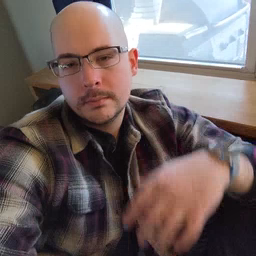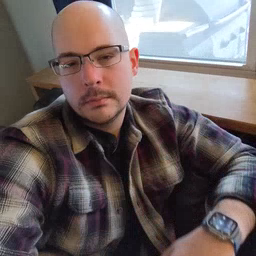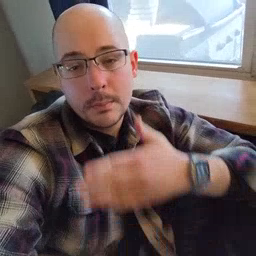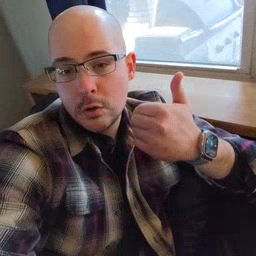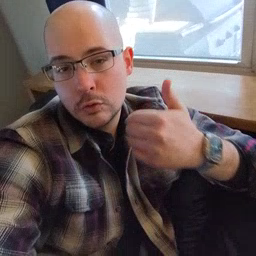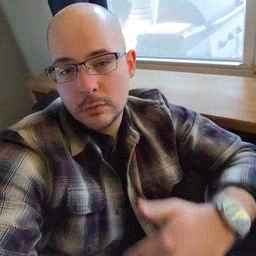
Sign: better